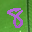
Label: 8